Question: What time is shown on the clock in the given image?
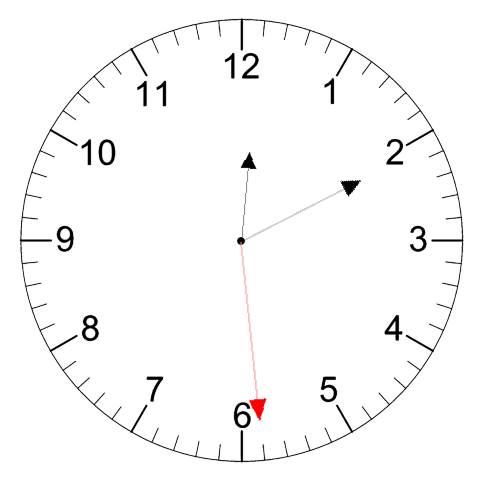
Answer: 12:10:29